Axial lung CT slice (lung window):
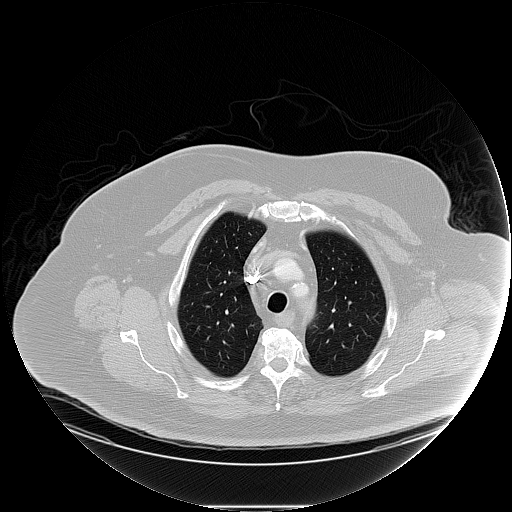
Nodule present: no